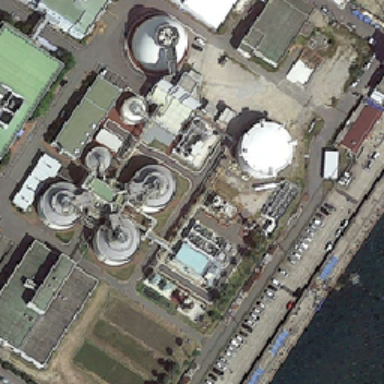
Several storage tanks and several buildings are in the factory by the river .